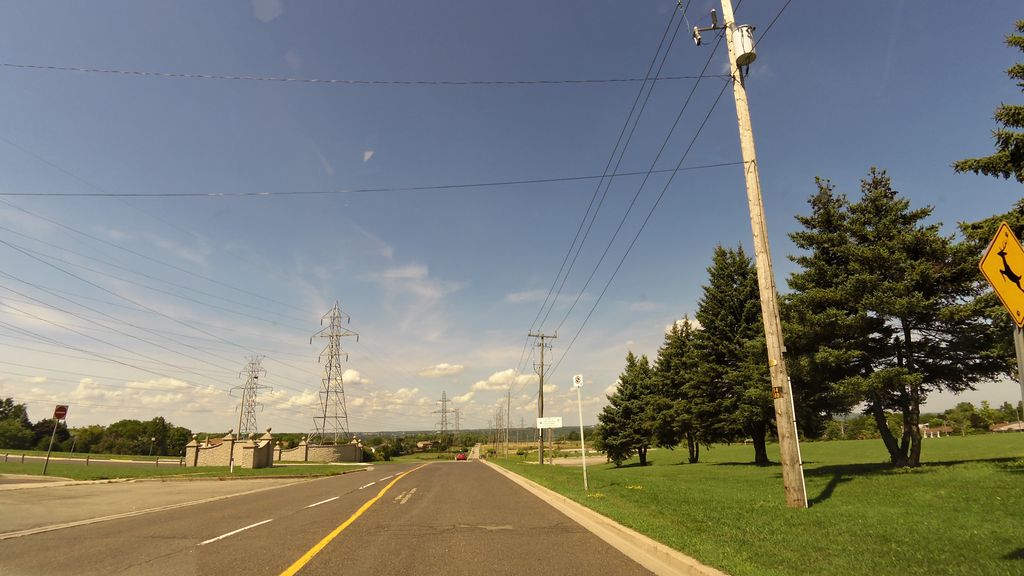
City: hamilton